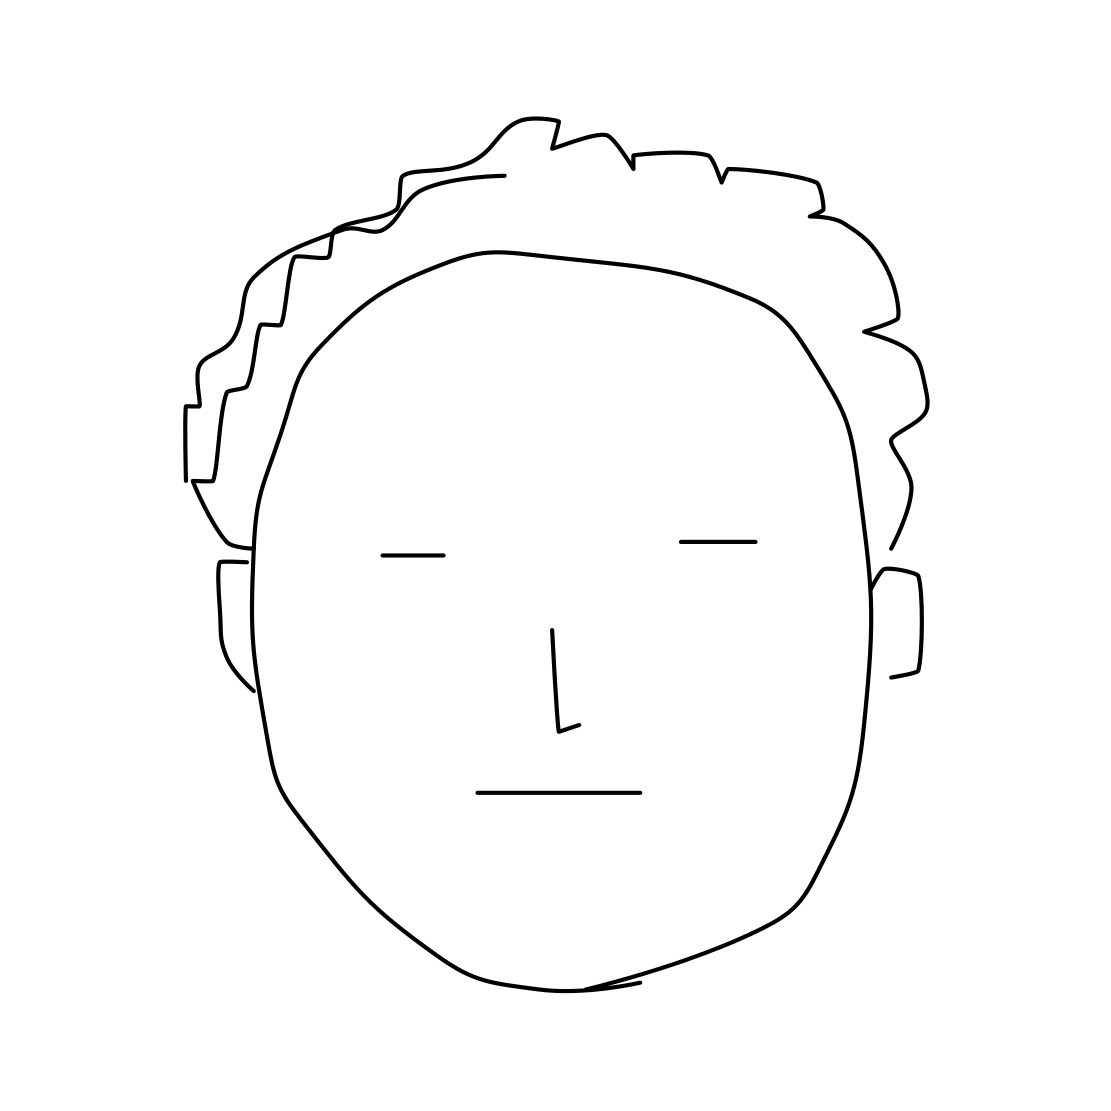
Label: face